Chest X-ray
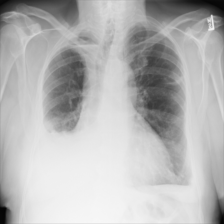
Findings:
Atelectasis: negative
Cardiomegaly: negative
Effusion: negative
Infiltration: negative
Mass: negative
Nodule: negative
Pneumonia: negative
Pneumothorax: negative
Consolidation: negative
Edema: negative
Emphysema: negative
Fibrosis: negative
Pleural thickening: negative
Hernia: negative